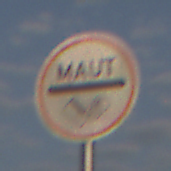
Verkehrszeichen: MautflichtigeStrecke
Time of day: SunriseSunset
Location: Outdoor (Nature)
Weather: PartlyCloudy
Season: NotSpecified
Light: Natural